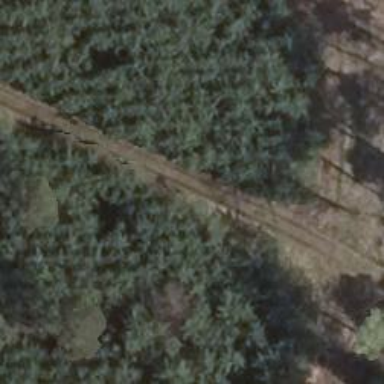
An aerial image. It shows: Track with grade 4 tracktype.